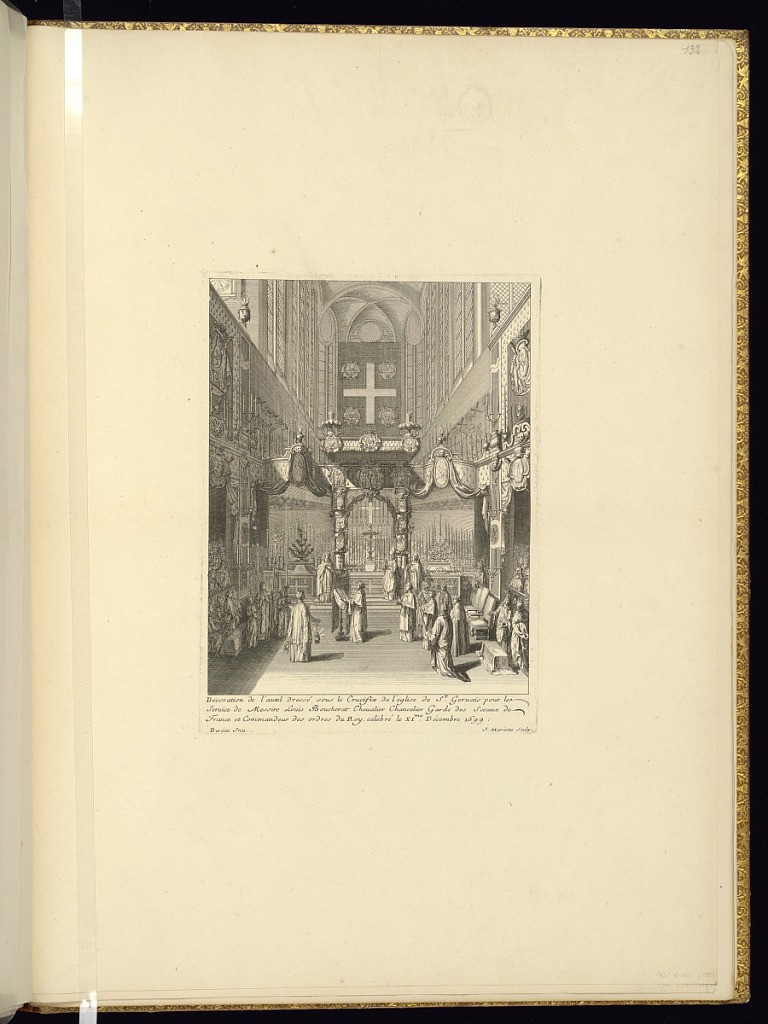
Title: Funeral Altar
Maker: Jean Berain, the elder, French, 1640-1711
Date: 1711
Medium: Engraving on laid paper
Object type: Bound print
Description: Decoration of the altar set up under the crucifix of the church of St. Gervais for Louis Boucherat, Chancelier de France and Garde des Sceaux (1619-1699), on December 11, 1699. The plate is signed.